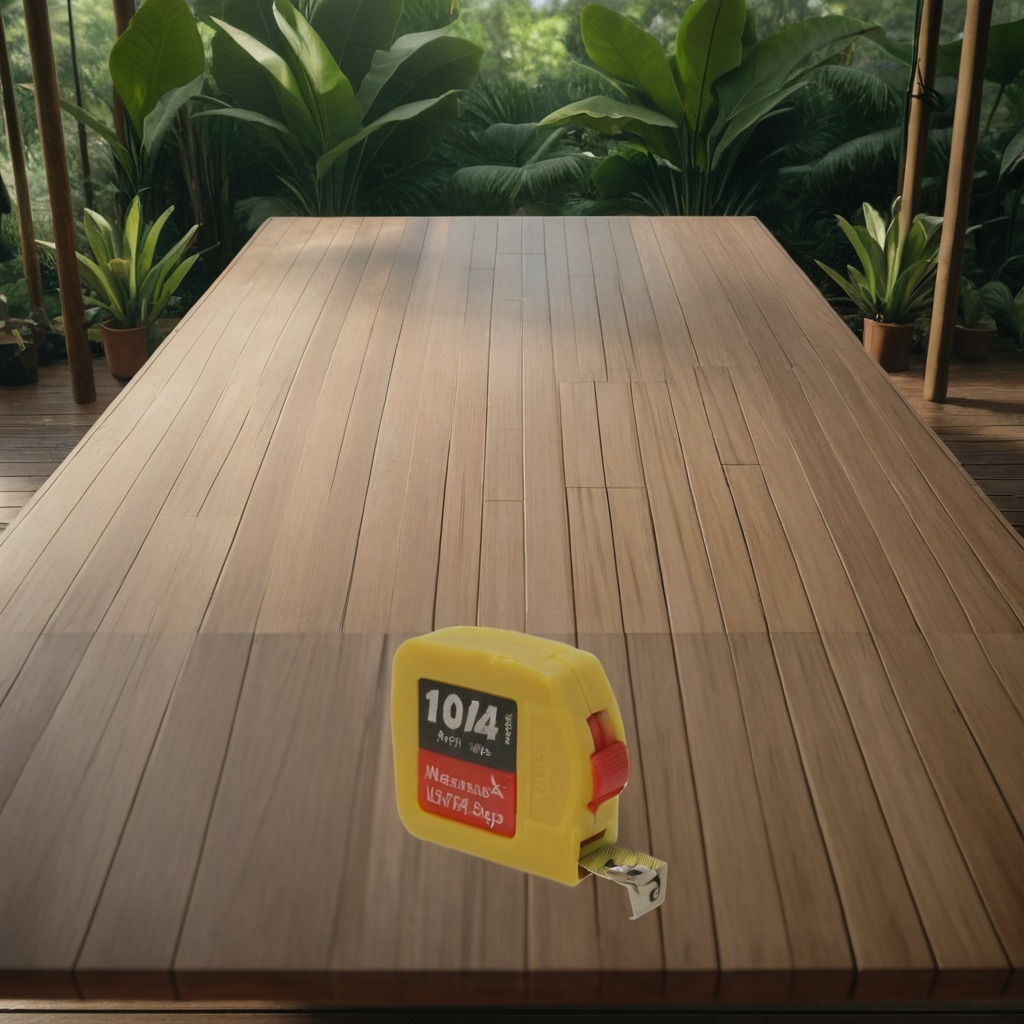
A measuring tape is lying on a wooden table inside a jungle field workshop tent.